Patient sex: M
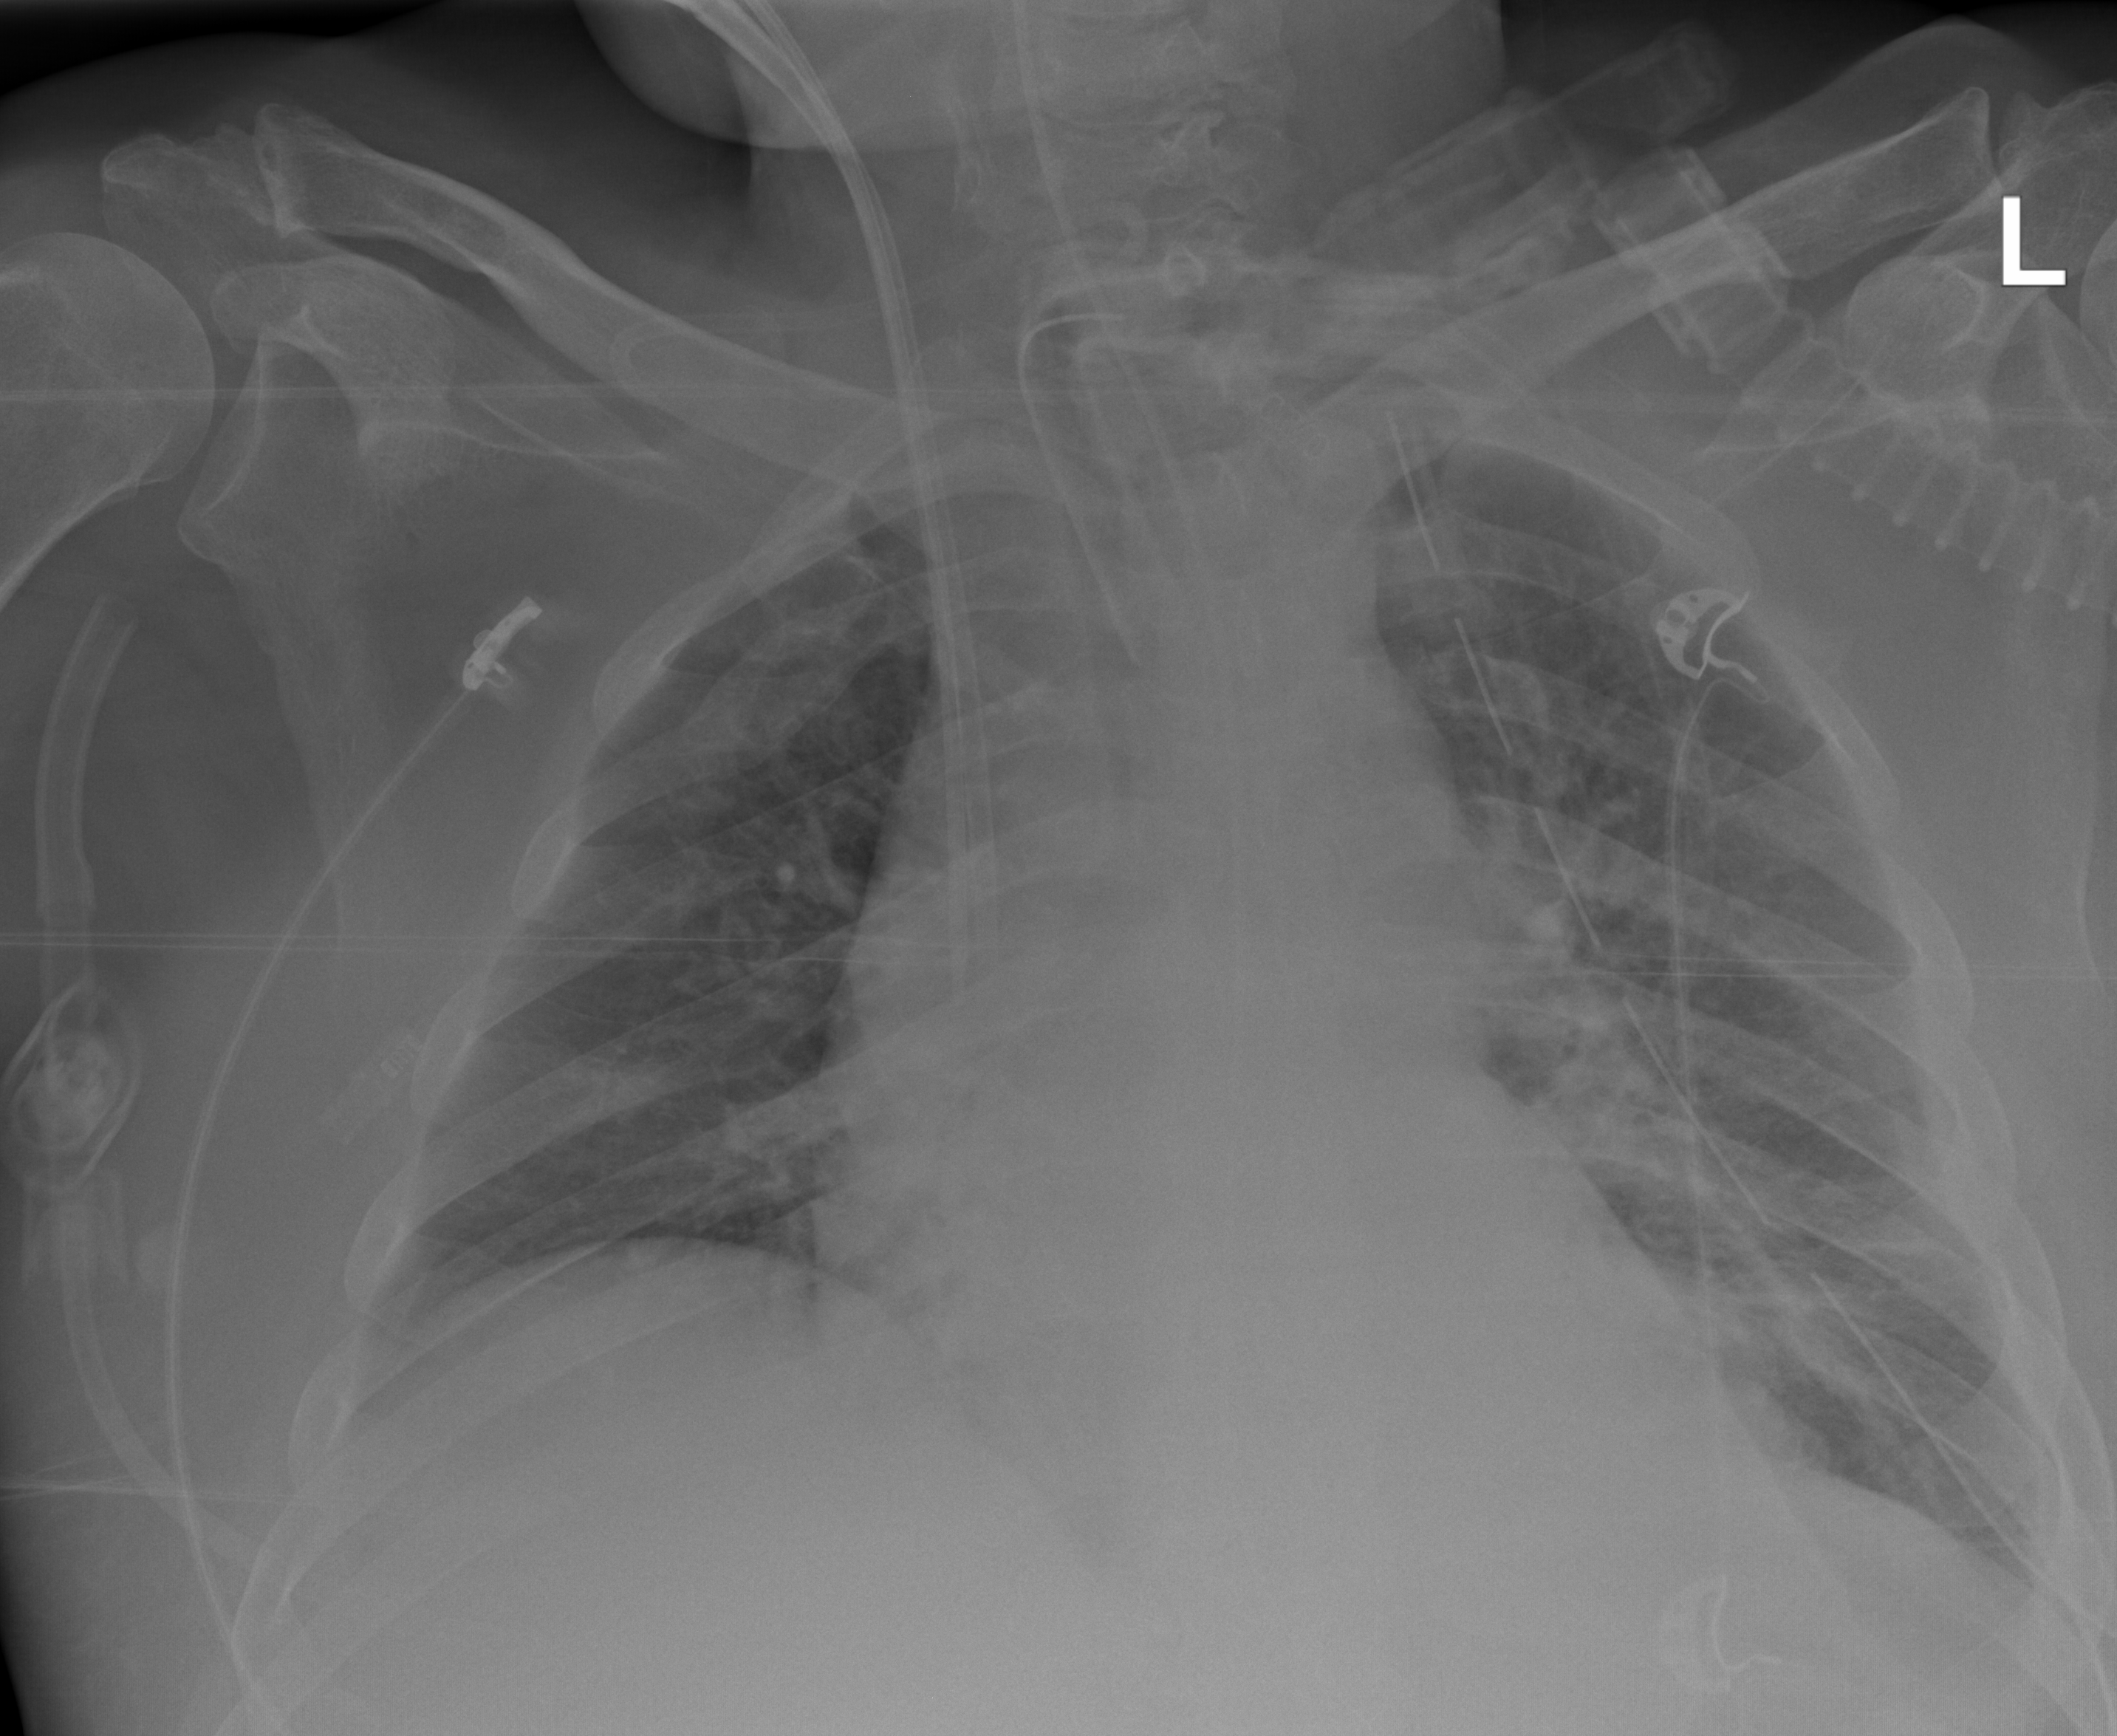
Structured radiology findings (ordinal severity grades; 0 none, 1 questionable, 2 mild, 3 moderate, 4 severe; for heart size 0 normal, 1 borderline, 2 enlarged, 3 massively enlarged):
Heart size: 1
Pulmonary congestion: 2
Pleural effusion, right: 2
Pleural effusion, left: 2
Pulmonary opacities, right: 1
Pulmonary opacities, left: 2
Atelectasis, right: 1
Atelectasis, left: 2